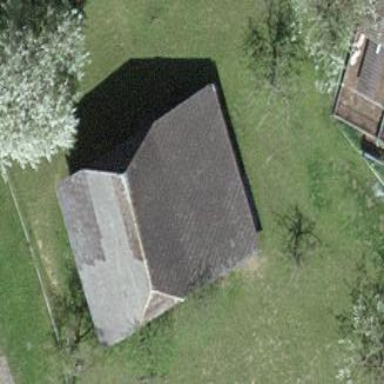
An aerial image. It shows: Rural barn.